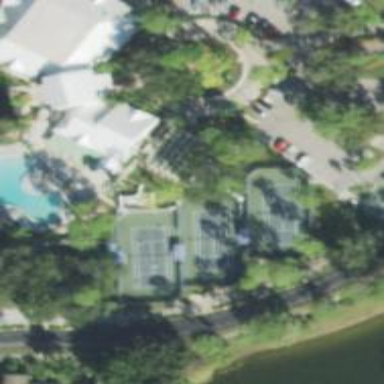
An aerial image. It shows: Tennis court on pitch designated for leisure land.